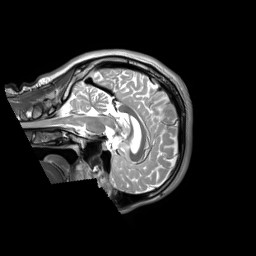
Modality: T2w
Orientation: sagittal
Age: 23
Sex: male
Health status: ill
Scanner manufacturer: siemens
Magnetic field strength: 3 T
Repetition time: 2.8 s
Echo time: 0.326 s